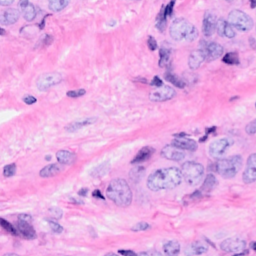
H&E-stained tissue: Breast